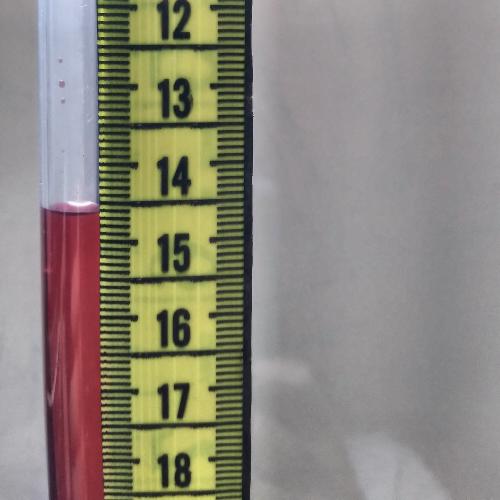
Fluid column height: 14.6 cm